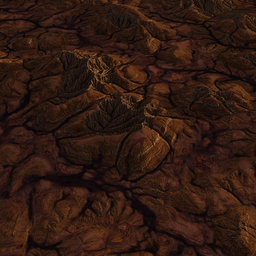
Label: nature